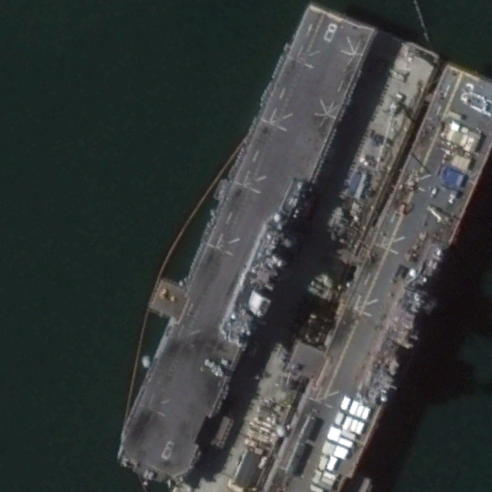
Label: Wasp-class_assault_ship